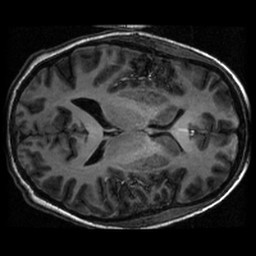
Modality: T1w
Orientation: axial
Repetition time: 0.008948 s
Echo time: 0.001784 s